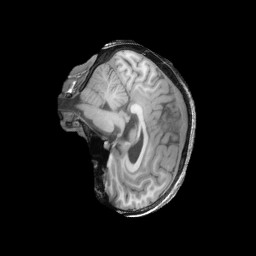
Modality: T1w
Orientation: sagittal
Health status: ill
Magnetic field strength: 3 T